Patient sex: M
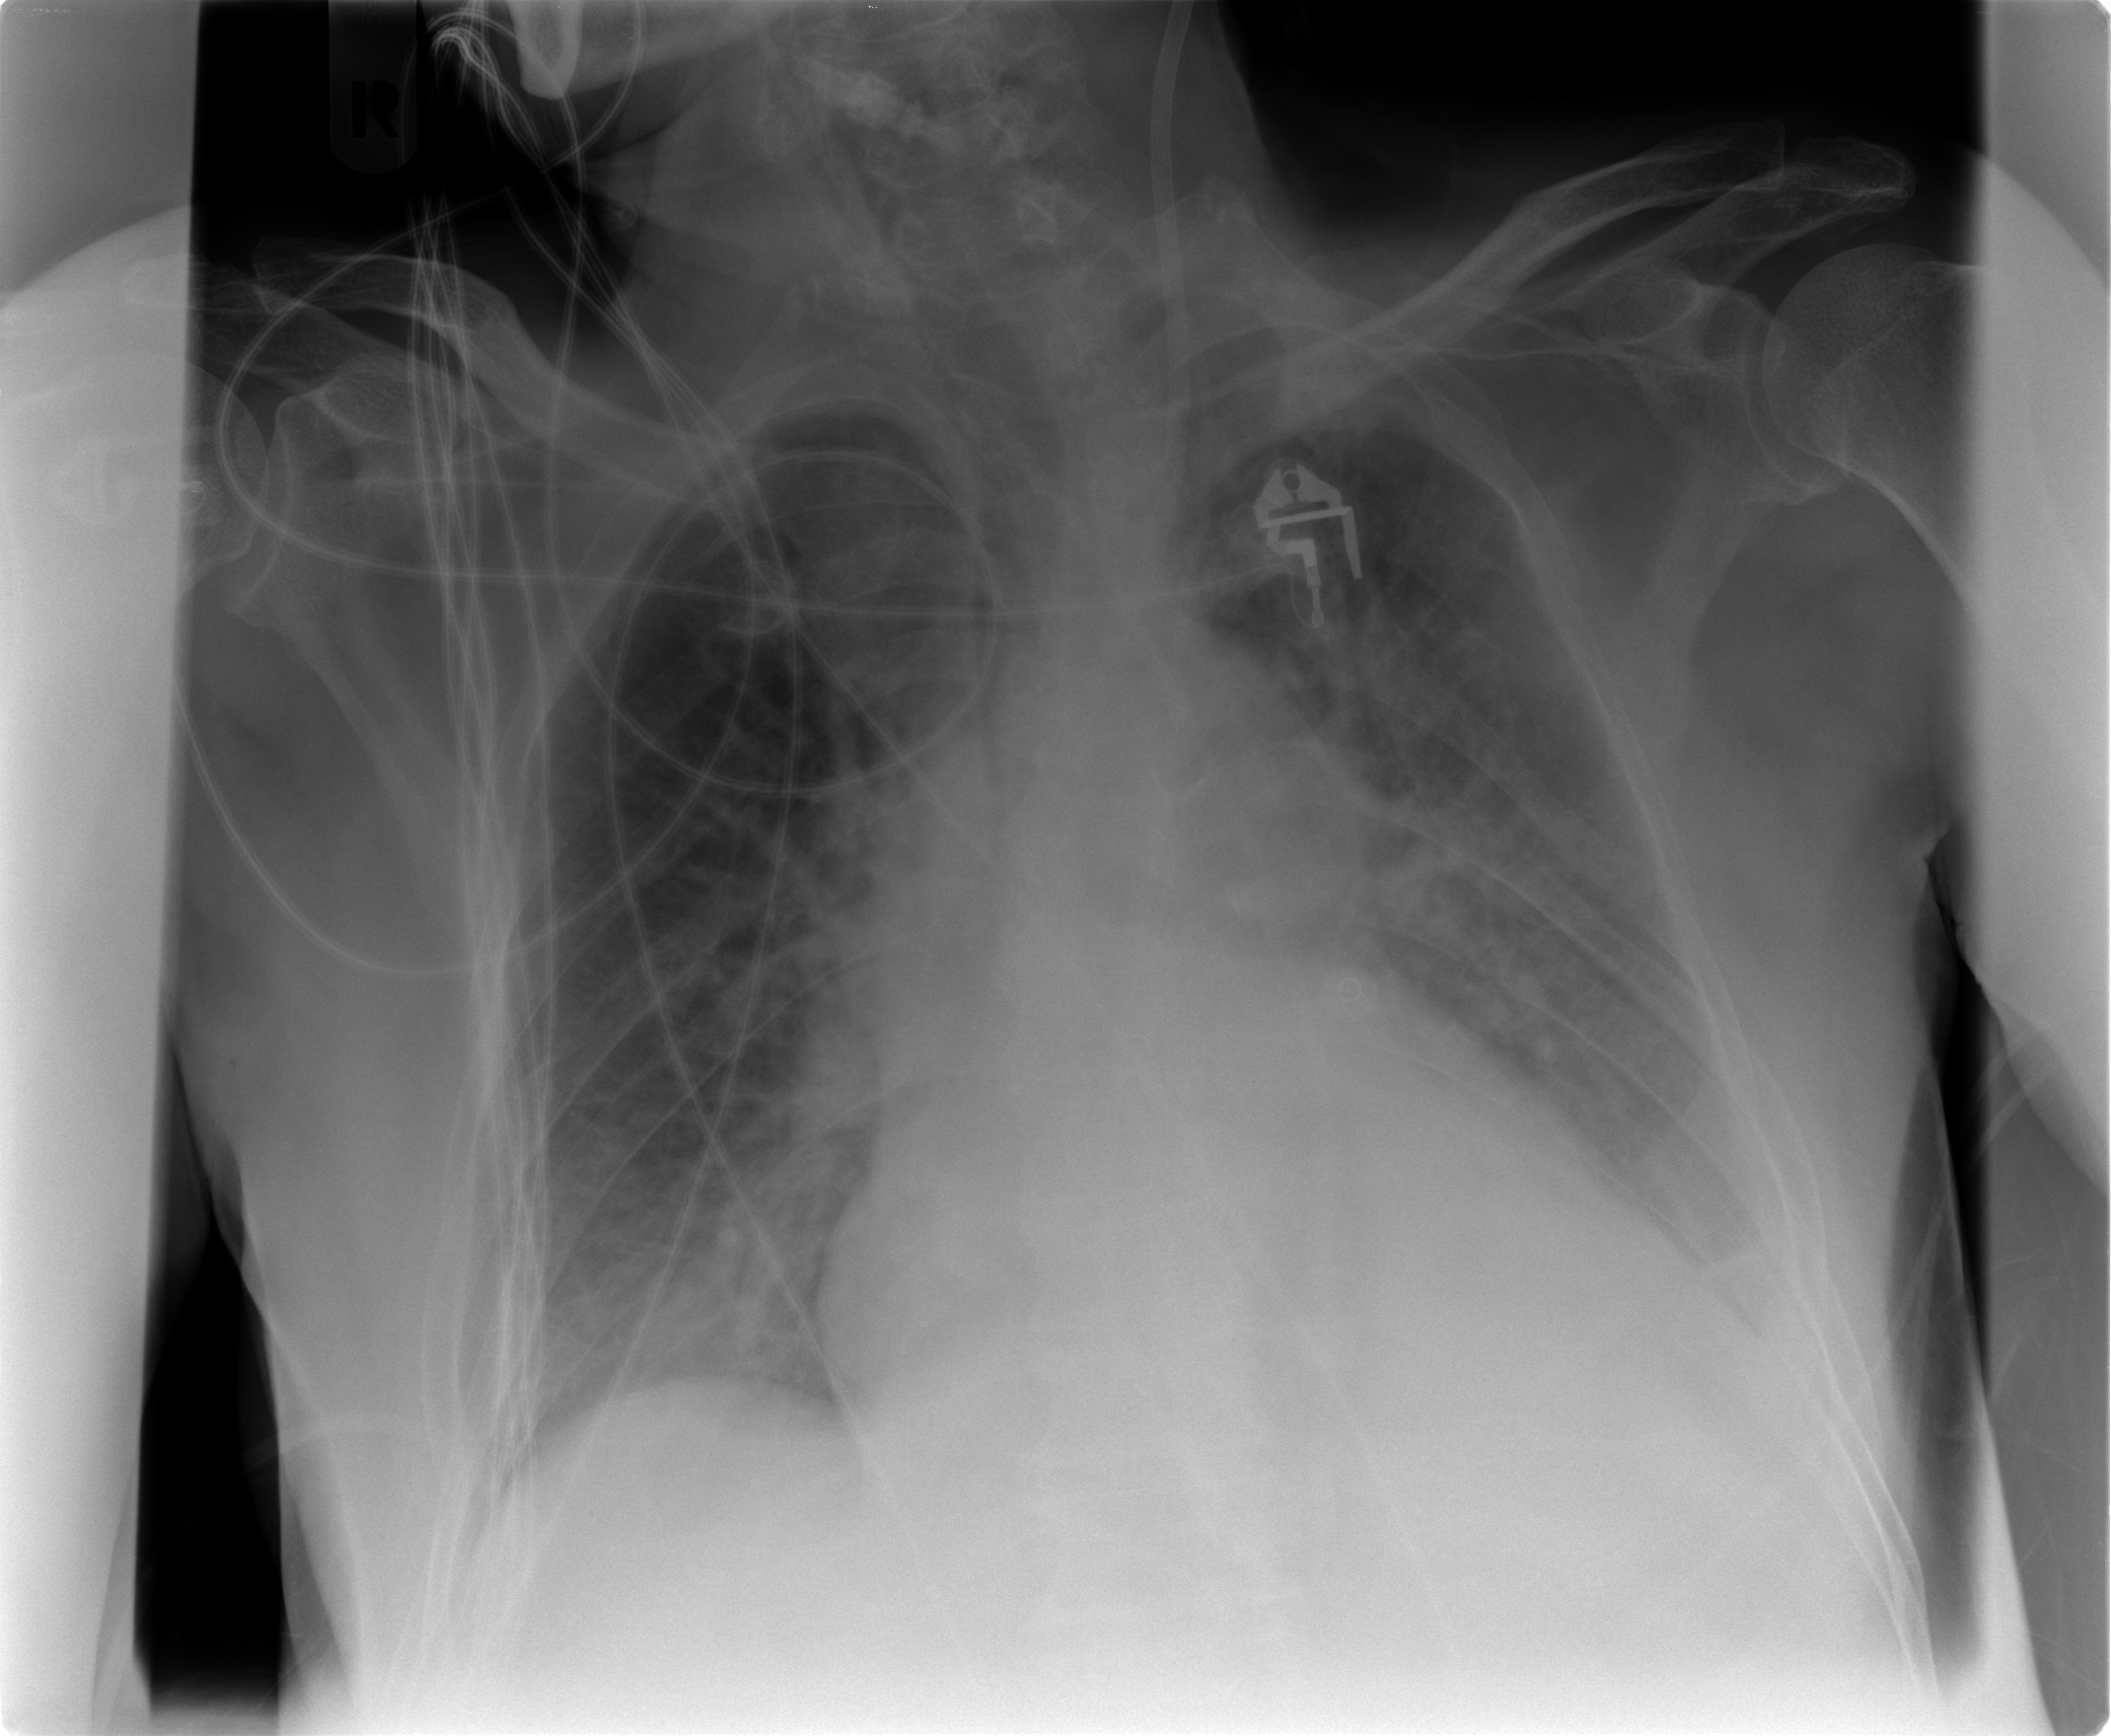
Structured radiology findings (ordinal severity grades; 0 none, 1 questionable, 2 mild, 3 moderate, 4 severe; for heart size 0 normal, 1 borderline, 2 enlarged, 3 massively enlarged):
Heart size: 3
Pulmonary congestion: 2
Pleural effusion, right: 0
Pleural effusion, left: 2
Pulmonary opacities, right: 0
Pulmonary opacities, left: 1
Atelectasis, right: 2
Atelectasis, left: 2